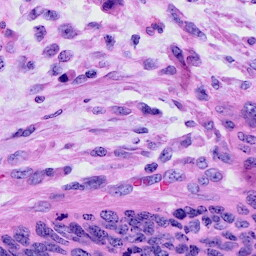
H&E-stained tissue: Cervix